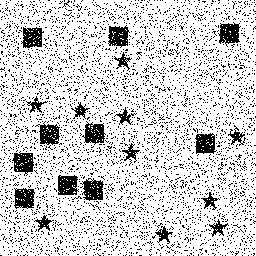
Squares: 10
Triangles: 0
Stars: 10
Total shapes: 20